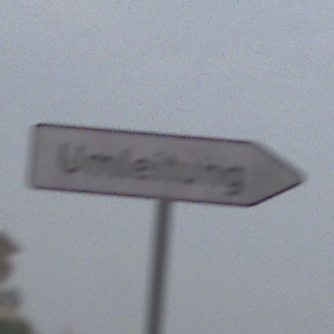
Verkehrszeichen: UmleitungswegweiserRechtsweisend
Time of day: Midday
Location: Outdoor (Suburban)
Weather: Overcast
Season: NotSpecified
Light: Natural